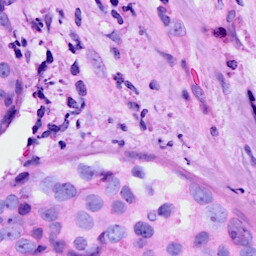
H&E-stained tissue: Breast